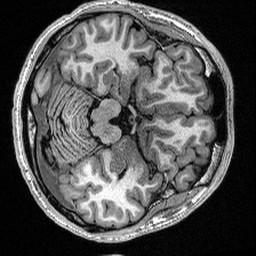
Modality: T1w
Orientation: axial
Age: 24
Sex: male
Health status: healthy
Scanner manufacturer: siemens
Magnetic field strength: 1.5 T
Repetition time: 2.73 s
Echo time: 0.00357 s